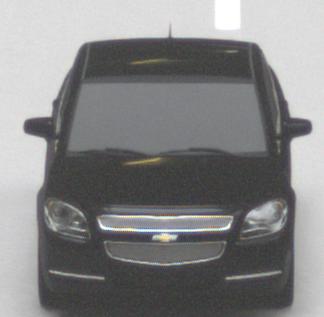
Make: Chevrolet
Model: Malibu 2.4
Detailed model: Malibu
Model produced from: 2012/07
Model produced until: 2014/08
Doors: 4
Color: black
Road condition: dry road
Daytime: midday
Contrast: medium contrast